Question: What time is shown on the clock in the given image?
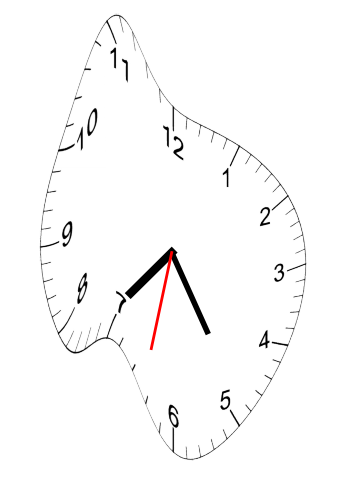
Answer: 07:24:32